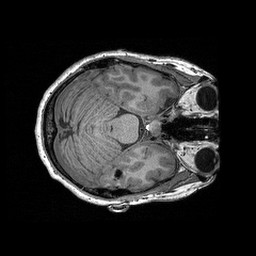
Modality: T1w
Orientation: axial
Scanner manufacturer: siemens
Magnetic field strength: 3 T
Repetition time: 2.3 s
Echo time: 0.00298 s